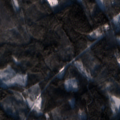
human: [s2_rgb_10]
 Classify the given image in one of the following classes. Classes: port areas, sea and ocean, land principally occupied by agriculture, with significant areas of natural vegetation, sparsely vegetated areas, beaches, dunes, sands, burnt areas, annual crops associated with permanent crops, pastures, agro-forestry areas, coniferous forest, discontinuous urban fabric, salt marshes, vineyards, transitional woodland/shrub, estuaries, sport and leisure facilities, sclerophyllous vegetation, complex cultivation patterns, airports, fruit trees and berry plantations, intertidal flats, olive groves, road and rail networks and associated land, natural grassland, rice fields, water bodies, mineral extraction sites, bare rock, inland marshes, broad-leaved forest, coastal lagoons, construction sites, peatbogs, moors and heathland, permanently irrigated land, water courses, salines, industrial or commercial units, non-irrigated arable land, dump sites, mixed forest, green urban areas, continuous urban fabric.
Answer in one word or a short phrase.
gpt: coniferous forest, mixed forest, transitional woodland/shrub